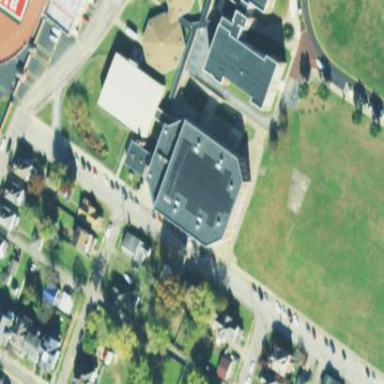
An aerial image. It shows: School building.